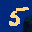
Label: 5